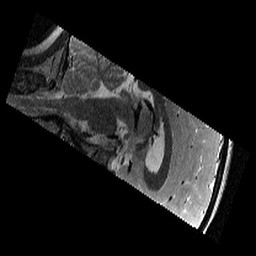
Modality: T2w
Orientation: sagittal
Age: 11
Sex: female
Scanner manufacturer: siemens
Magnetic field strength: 3 T
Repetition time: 9.23 s
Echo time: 0.067 s